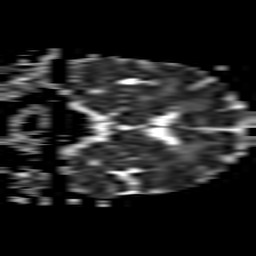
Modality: ADC
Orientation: coronal
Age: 81
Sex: female
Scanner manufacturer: philips
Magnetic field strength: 1.5 T
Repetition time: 3.398 s
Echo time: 0.06922 s